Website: home-depot
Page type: delivery-shipping
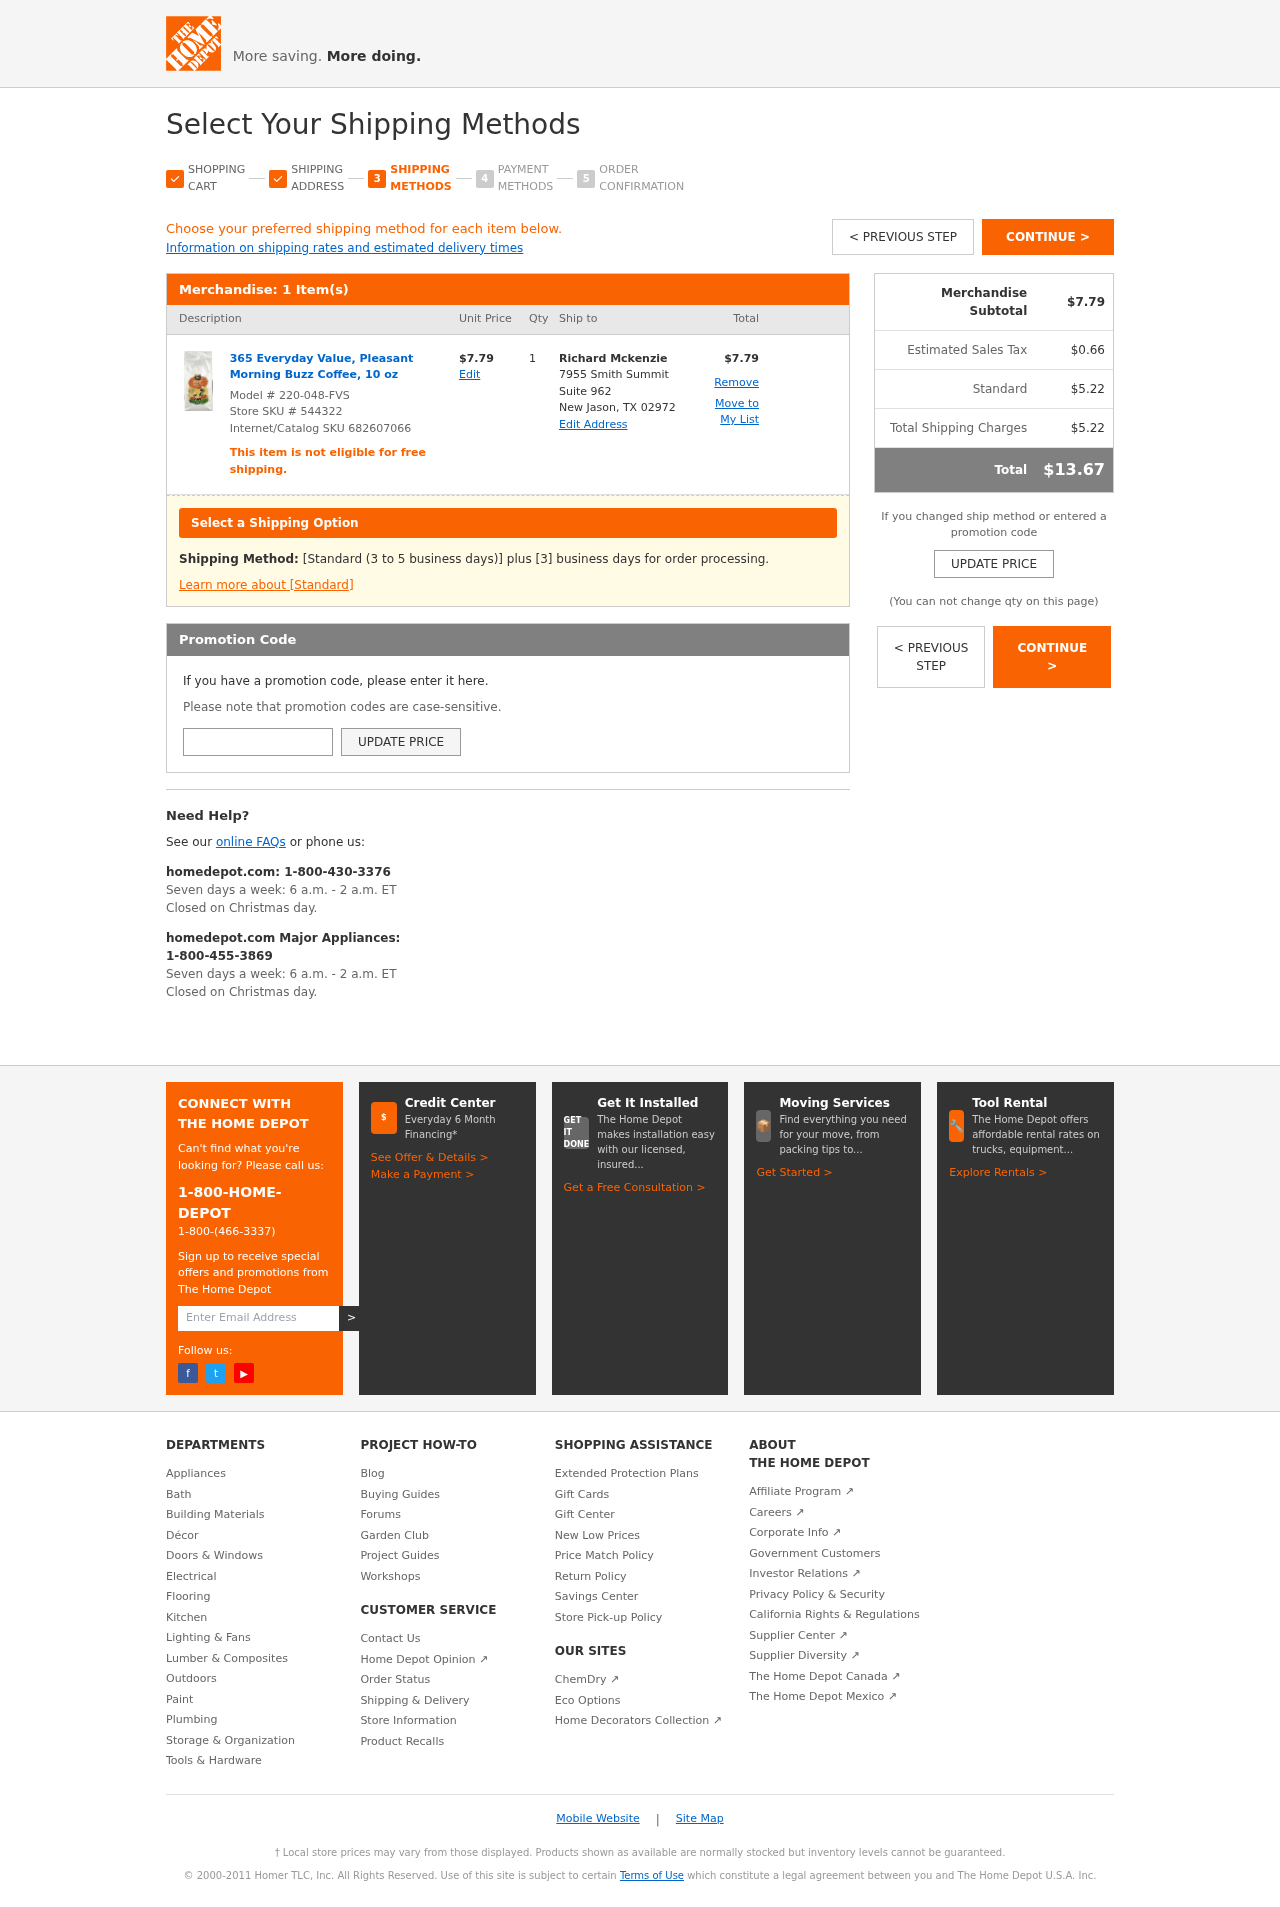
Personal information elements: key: PII_CITY_STATE_ZIP
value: New Jason, TX 02972
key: PII_FULLNAME
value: Richard Mckenzie
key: PII_PROMO_CODE
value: FIRST28
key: PII_STREET
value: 7955 Smith Summit Suite 962
Product elements: key: PRODUCT1_NAME
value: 365 Everyday Value, Pleasant Morning Buzz Coffee, 10 oz
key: PRODUCT1_PRICE
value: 7.79
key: PRODUCT1_QUANTITY
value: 1
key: PRODUCT_MODEL_NUMBER
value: Model # 220-048-FVS
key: PRODUCT1_LINE_TOTAL
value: $7.79
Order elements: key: ORDER_NUM_ITEMS
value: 1 Item(s)
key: ORDER_SUBTOTAL
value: $7.79
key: ORDER_TAX
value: $0.66
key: ORDER_SHIPPING_COST
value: $5.22
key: ORDER_SHIPPING_TOTAL
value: $5.22
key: ORDER_TOTAL
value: $13.67
Other elements: key: STORE_SKU
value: Store SKU # 544322
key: INTERNET_SKU
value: Internet/Catalog SKU 682607066